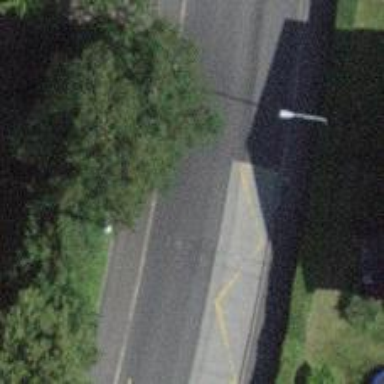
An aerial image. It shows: Trolleybus stop position for public transport.